Question: I am working with EXCEL VBA to process some data and here is what I want to make:

In this sheet, I want to create a function "GetDebutDate" that can automatically calculate the first date that the row has a value.
For example, in the row of "Mark", the first time to get a value is Aug-05 with a number of "4".
I know few about VBA and after searching around I found I can use 'For ... Each' to loop in a range. But how do I get the index of the "v" in each loop? After I get that index, how do I get the value of the Date in the head row?
'''
Function Get_Board_Count(range As range)
For Each v In range
....
Next
Get_Board_Count = ....
End Function
'''
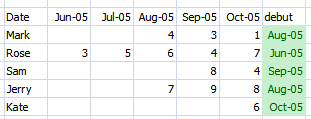
Answer: You can alternatively use an Excel-Only solution, which doesn't need VBA programming. Have a look a this formula:
'''
=INDIRECT(ADDRESS(1,MATCH(TRUE,INDEX(A2:E2>0,0),0)))
'''
'MATCH(TRUE,INDEX(A2:E2>0,0),0)' looks up the first value which is greater than 0 and not null and returns the current column index of this value. the rest of the formula refers to the row, with the dates, to get the wanted date per reference. In my case is it the first row...